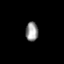
Tissue: prostate
Cell type: T cells
Senescence score: 0.7722
Nuclear area (px): 240
Mean DAPI intensity: 145.1